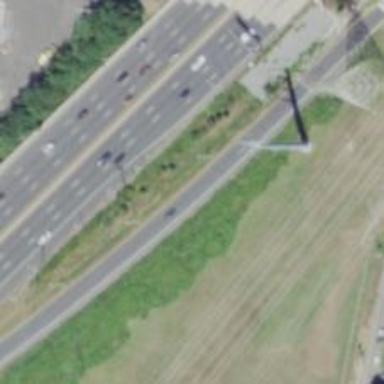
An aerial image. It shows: Trunk link highway.